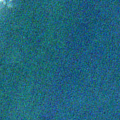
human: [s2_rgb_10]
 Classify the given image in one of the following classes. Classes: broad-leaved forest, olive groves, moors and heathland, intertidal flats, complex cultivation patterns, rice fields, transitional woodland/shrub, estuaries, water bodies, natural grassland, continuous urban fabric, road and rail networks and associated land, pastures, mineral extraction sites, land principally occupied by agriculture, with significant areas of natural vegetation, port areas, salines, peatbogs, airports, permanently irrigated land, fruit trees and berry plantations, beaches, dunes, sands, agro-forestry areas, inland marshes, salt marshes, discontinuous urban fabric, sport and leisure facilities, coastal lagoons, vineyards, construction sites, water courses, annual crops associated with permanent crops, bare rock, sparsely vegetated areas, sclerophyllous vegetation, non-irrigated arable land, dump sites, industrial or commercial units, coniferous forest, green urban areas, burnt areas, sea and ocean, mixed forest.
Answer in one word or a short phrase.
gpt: sea and ocean